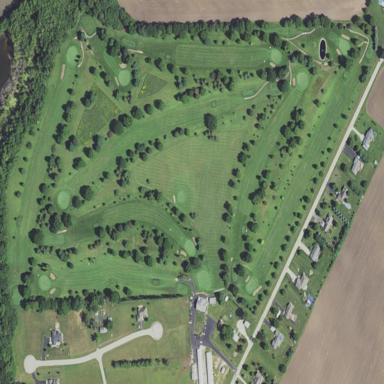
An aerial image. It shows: Golf course.